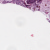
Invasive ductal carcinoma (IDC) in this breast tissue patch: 1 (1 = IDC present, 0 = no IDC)